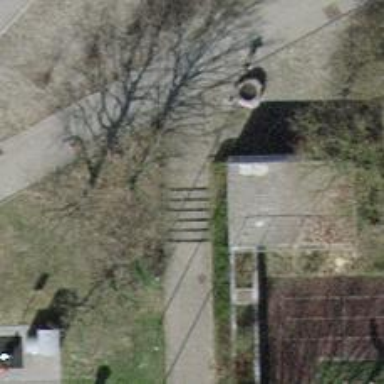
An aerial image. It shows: Set of steps on the road.